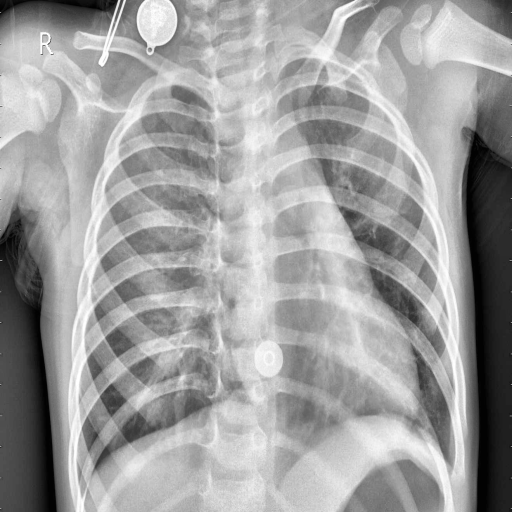
Finding: PNEUMONIA